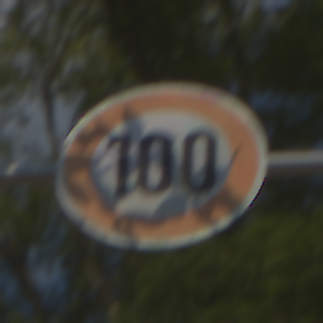
Verkehrszeichen: Geschwindigkeit100
Umgebung: Outdoor, Nature
Tageszeit: MorningAfternoon
Wetter: PartlyCloudy
Licht: Natural
Jahreszeit: NotSpecified
Kontrast: HighContrast